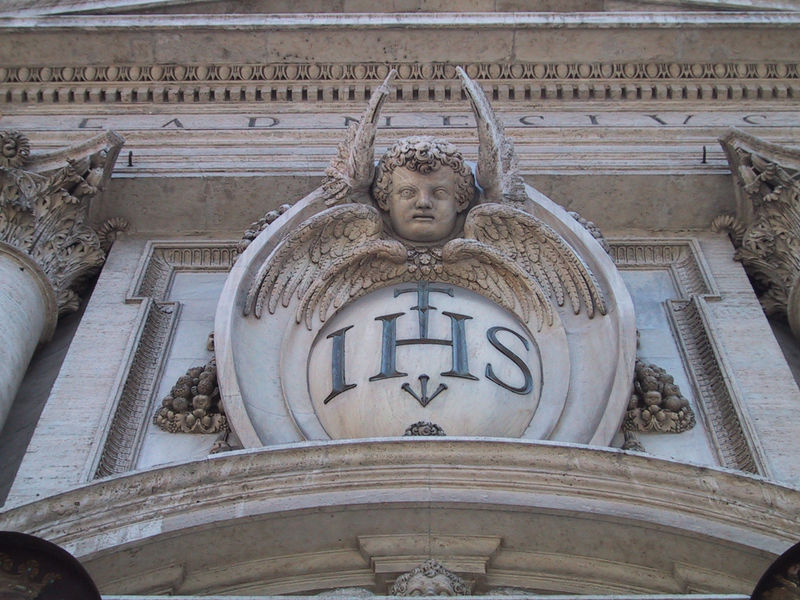
Titel: Fassade von Il Gesù in Rom
Künstler: Giacomo della Porta
Standort: Rom, Il Gesù (EU - I - Latium)
Schlagwörter: flügel, kopf, braun, marmor, mund, nase, säulen, gebäude, haus, augen, federn, gesicht, rahmen, kirche, locken, rund, engel, früchte, skulptur, statue, relief, bogen, fassade, giebel, detail, inschrift, ornamente, verzierung, foto, fotografie, bögen, eingang, dom, schwert, buchstaben, kathedrale, portal, fresko, verzierungen, ihs